Question: Please help me with copying data from Google BigQuery to Azure Data Lake Storage Gen2 with Serverless SQL Pool.
I am using Azure Synapse's Copy data pipeline. The issue is I cannot figure out how to handle source table from the BigQuery with hierarchical schema. This result in missing columns and inaccurate datetime value at the sink.
The source is a Google BigQuery table, it is made of Google Cloud Billing export of a project's standard usage cost. The source table's schema is hierarchical with nested columns, such as service.id; service.description; sku.id; sku.description; Project.labels.key; Project.labels.value, etc.
When I click on Preview data from the Source tab of the Copy data pipeline, it only gives me the top of the column hierarchy, for example: It would only show the column name of [service] and with value of {":{"f":[{"v":"[service.id]"},{"v":"[service.descrpition]"}]}}
<URL>
I have tried to configure the Copy Pipline with the following:
Source Tab:
Use query - I think the solution lays in here, but I cannot figure out the syntax of selecting the proper columns. I watched a Youtube video from TechBrothersIT <URL>, but still unable to do it.
Sink Tab:
1.Sink dataset in various format of csv, json and parquet - with csv and parquet getting similar result, and json format failed
2.Sink dataset to Azure SQL Database - failed because it is not supported with Serverless SQL Pool
3.: note: edited on Jan22 with screenshot to show issue.
1. Tried with Import schemas, with Sink Tab copy behavior of None, Flatten Hierarchy and Preserve Hierarchy, but still unable to get source column to be recognized as Hierarchical. Unable to get the Collection reference nor the Advanced Editor configurations to show up. Ref: Screenshot of Source columns not detected as Hierarchical MS Doc on Schema and data type mapping in copy activity
I have also tried with the Data flow pipeline, but it does not support Google BigQuery<URL>
Here are the steps to reproduce / get to my situation:
1. Register Google cloud, setup billing export (of standard usage cost) to BigQuery.
2. At Azure Synapse Analytics, create a Linked service with user authentication. Please follow Data Tech's Youtube video "Google BigQuery connection (or linked service) in Azure Synapse analytics"
3. At Azure Synapse Analytics, Integrate, click on the "+" sign -> Copy Data Tool
I believe the answer is at the Source tab with Query and Functions, please help me figure this out, or point me to the right direction.

Looking forward to your input. Thanks in advance!
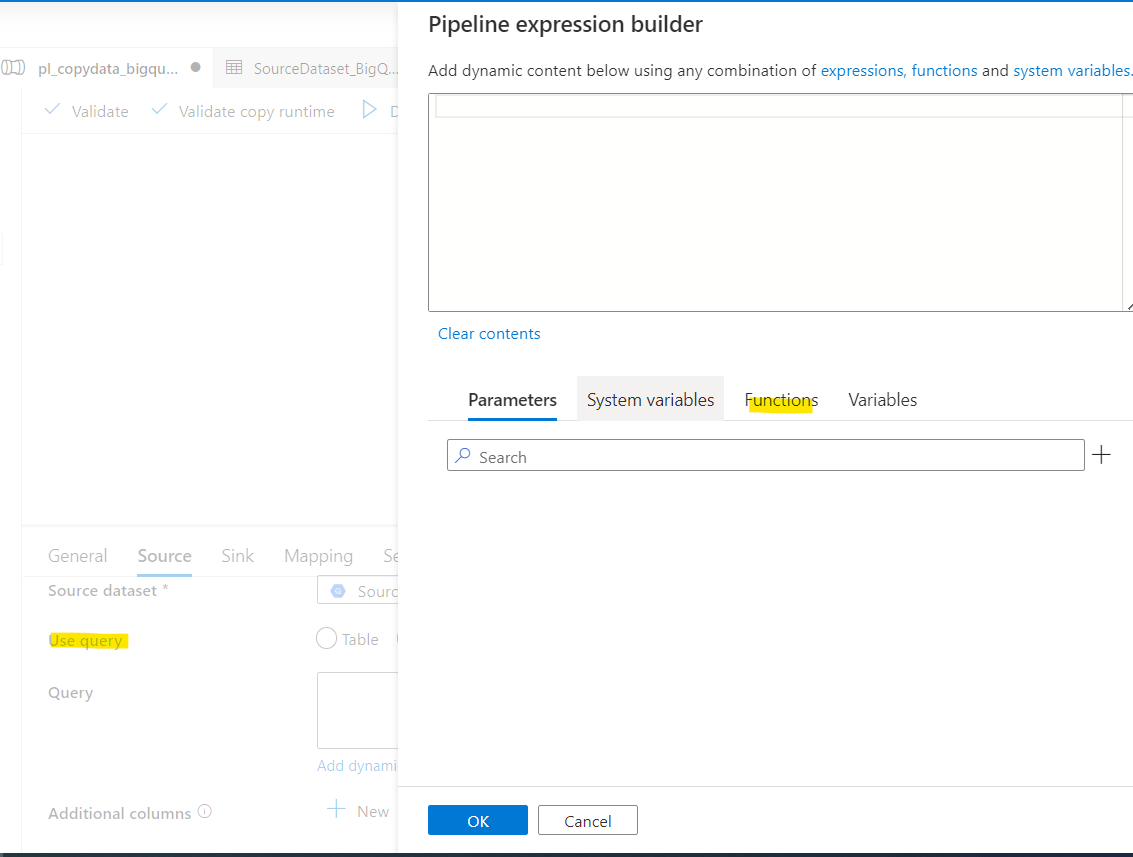
Answer: ADF allows you to write the query in <URL> and then map it to the sink.
I tried to repro this with sample nested table.

img:1 nested table

img:2 sample data of nested table
'''
select
user_id,
a.post_id,
a.creation_date
from 'ds1.stackoverflow_nested'
cross join unnest(comments) a
'''

img:3 flattened table.
- -
Reference:
1. MS document on google bigquery as a source - ADF
2. GC document on unnest operator